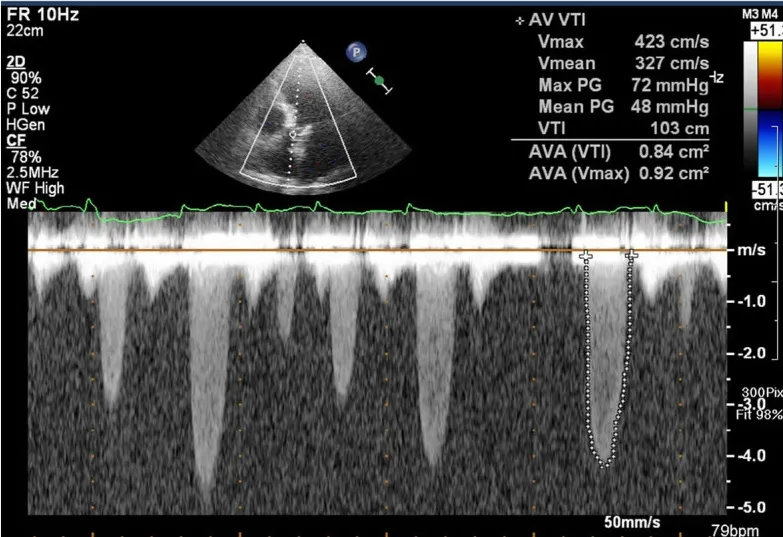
(B) One year later, the patient developed a worsening heart failure, new onset of atrial fibrillation, and an increase of echocardiography-derived mean trans-aortic valve pressure gradient of 48 mmHg.
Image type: radiology (ultrasound)